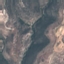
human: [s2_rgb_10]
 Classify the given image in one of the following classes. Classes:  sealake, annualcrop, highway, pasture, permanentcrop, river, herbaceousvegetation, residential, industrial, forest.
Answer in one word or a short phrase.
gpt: HerbaceousVegetation